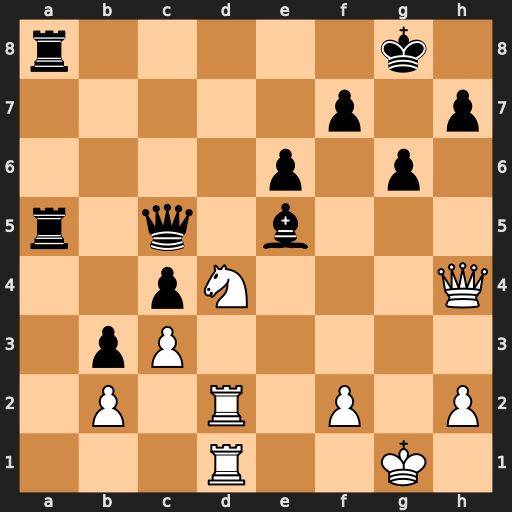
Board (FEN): r5k1/5p1p/4p1p1/r1q1b3/2pN3Q/1pP5/1P1R1P1P/3R2K1
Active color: w
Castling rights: -
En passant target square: -
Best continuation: Nxe6 Bxh2+ Kf1 fxe6 Rd8+